Question: We're running a website which performs financial modeling and it takes a while for 'memcache' to build its cache. For instance, after 1 week the number of hits is only at '48%' and the cache used is '2GB' (out of '5GB' allocated). Since we don't want to loose that cache should the server crash or need to be restarted, we would like to save it somewhere.
'memcache'
So far we haven't seen memcache reach the point whereby '%' of hits doesn't improve. We know we quickly get to '30%' hits with '300MB' of data, which corresponds to caching of shared content. Afterwards, objects become much bigger and are created less frequently. By looking at our munin graphs, I would say we could reach our best '%' of hits within 2 to 3 months. I really think we have a case for saving our memcache data.

FYI I'm not adding the graph showing the '%' of hits/misses because it evolves so slowly that it's not really readable.
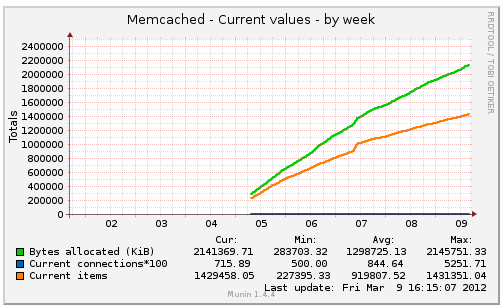
Answer: You might try:
- <URL>
Or you may find more tips on StackOverflow here: <URL>